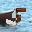
Label: 5